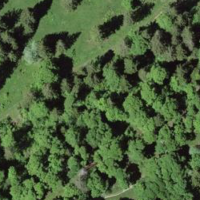
EUNIS habitat code: 43
Species observed at this site:
Cardamine heptaphylla